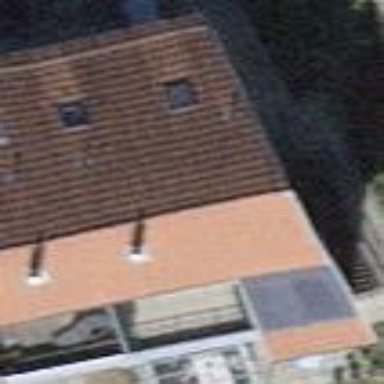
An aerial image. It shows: Semidetached house with gabled roof made of roof tiles. The roof orientation is across.